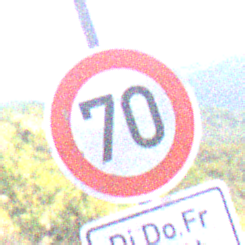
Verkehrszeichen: Geschwindigkeit70
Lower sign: ZeitangabenMitBeschraenkungAufWochentage3
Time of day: MorningAfternoon
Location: Outdoor (RoadRail)
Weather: PartlyCloudy
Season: NotSpecified
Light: Natural